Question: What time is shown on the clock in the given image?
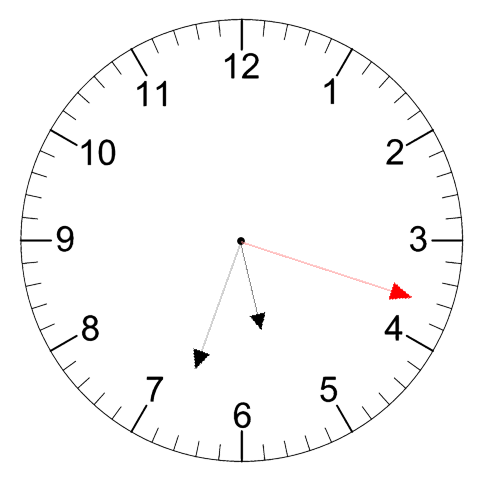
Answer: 05:33:18